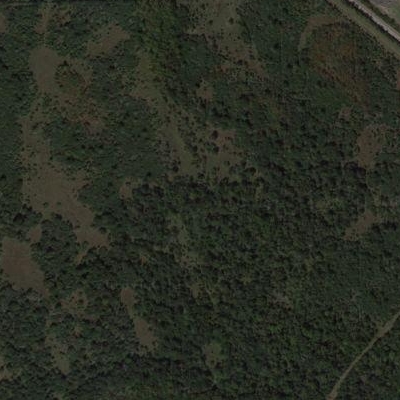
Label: eForest